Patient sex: M
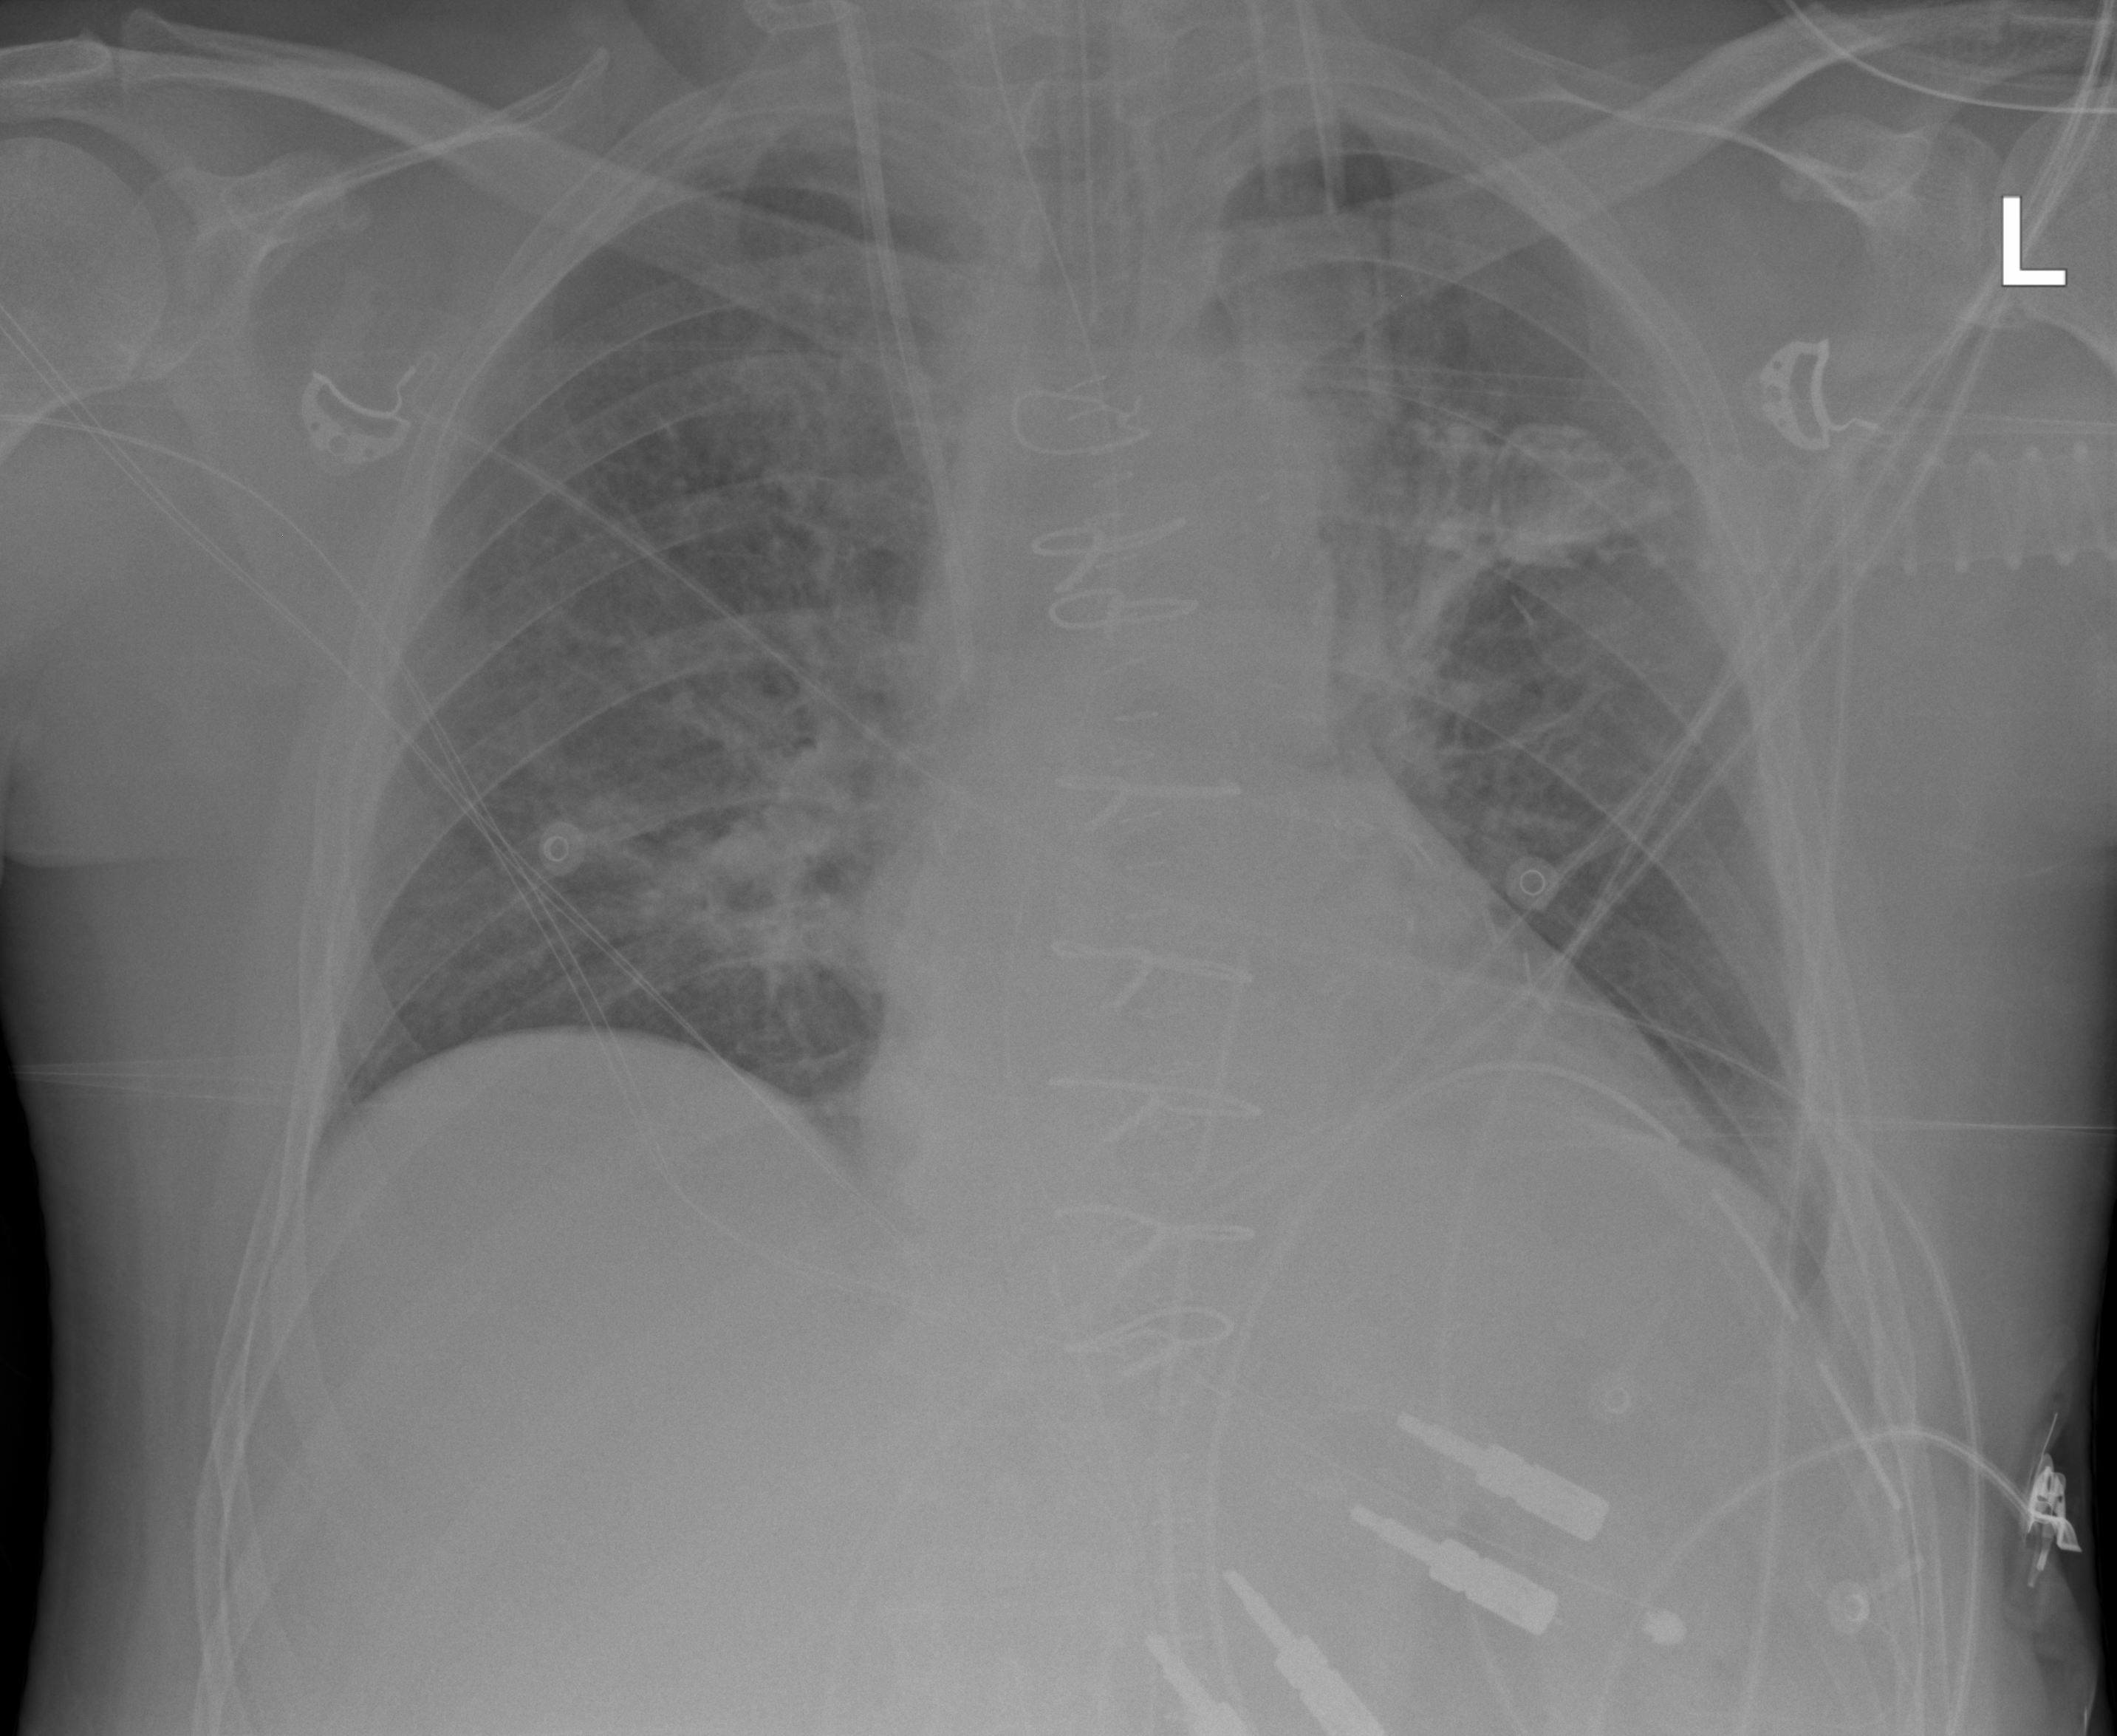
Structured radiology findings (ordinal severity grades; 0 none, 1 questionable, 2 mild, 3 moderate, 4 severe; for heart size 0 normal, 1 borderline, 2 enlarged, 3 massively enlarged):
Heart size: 0
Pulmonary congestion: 0
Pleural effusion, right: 0
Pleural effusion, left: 0
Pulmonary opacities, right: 0
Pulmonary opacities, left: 0
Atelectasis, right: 0
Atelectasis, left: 0